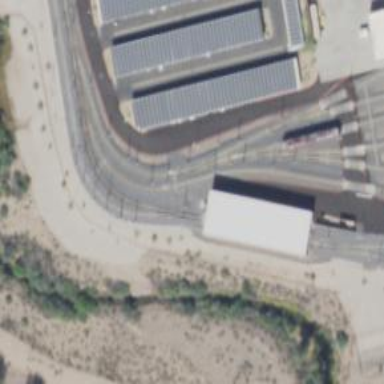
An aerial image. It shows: Light rail service yard with electrified contact lines.